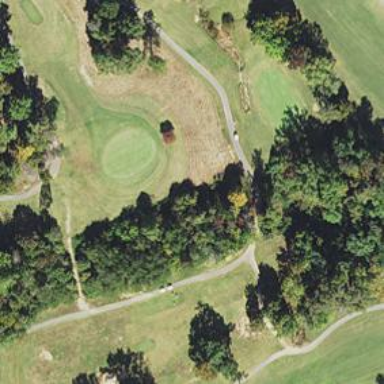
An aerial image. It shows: Path designed for golf carts.